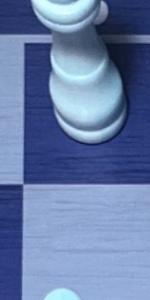
Label: Empty